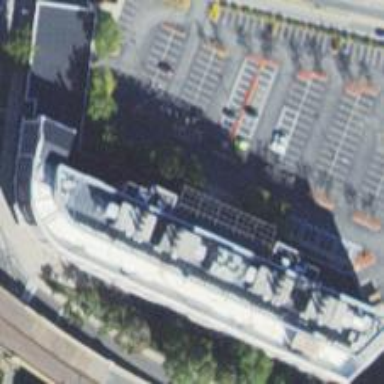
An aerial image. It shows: Office building.